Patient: sex M, age 76
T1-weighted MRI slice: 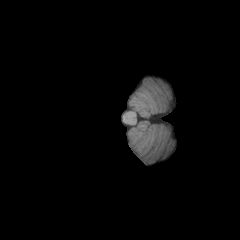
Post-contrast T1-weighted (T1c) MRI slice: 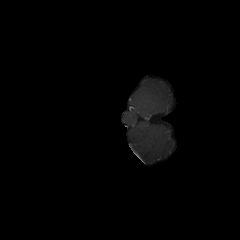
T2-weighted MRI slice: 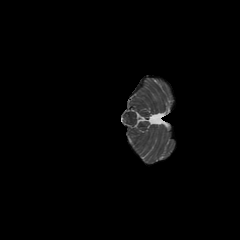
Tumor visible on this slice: no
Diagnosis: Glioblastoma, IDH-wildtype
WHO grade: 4